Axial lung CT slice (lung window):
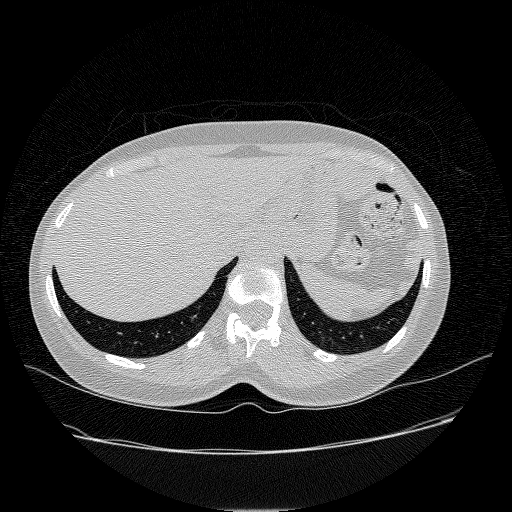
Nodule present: no